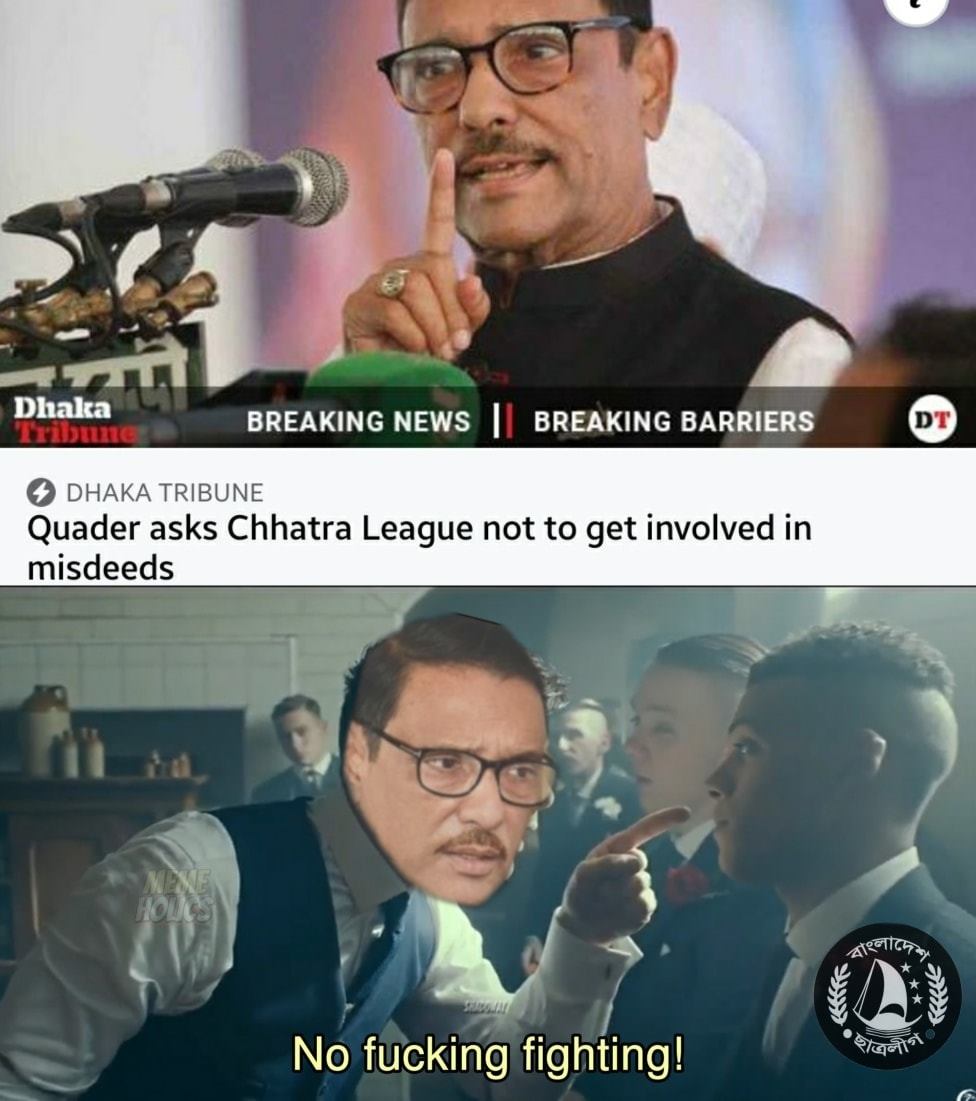
Caption: BREAKING NEWS     BREAKING BARRIERS   DHAKA TRIBUNE  Quader asks Chhatra League not to get involved in misdeeds     No fucking fighting !
Label: non-hate